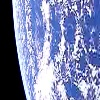
Label: cloud